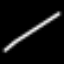
Label: fork